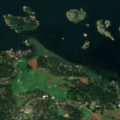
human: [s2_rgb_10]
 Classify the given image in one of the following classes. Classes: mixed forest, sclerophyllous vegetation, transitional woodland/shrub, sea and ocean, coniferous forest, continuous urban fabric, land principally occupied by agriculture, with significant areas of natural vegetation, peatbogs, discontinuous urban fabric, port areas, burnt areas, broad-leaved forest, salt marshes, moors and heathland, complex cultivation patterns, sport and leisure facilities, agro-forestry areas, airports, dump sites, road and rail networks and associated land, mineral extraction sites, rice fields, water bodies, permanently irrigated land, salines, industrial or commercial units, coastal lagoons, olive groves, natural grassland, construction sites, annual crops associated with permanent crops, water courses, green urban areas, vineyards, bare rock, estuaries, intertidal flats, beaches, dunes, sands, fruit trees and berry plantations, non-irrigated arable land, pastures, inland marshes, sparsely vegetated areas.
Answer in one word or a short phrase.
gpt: non-irrigated arable land, land principally occupied by agriculture, with significant areas of natural vegetation, broad-leaved forest, coniferous forest, sea and ocean